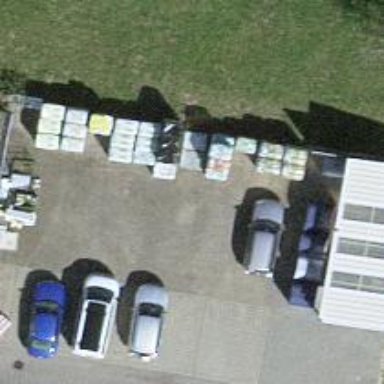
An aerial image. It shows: Recycling facility.